Question: So, I have a layout where I have a repeating transparent shadow element set to the background of my parent container element. Set atop this, and supposedly hovering over the topmost edge of this background, is supposed to be an image with a frame and drop shadow.
However, because the image frame continues the parent element, the background image also continues upward. This is visible as the vertical lines above the top edge of the frame's drop shadow. See screenshot below:

This happens regardless if I use a transparent image or CSS3's box-shadow property. Setting negative margins doesn't work to bring it out of the parent element, nor does setting positioning as relative or absolute.
Normally I'd try to "fake" the transparency effect by setting a solid image at the top edge of the image frame, but there's a repeating stucco pattern set as the body background, which means there'd be a visible, unnatural-looking edge. (Insert cursing re: repeating patterns here.)
Many thanks!
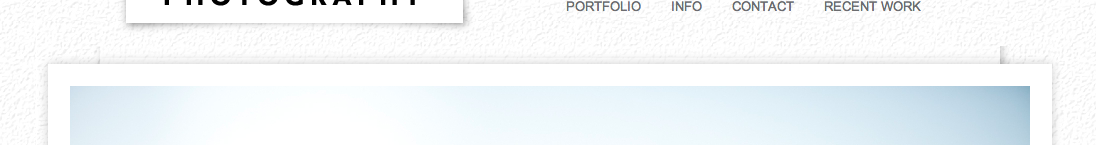
Answer: I figured it out.
I was modifying the WordPress TwentyEleven theme, which has #primary and #secondary divs as floats atop the main content div. In order to make the background extend all the way to the bottom of the content div (I.e., past the two floats), I had 'overflow:' set to 'auto'.
Since I don't need to float anything (It's one column with no sidebar now), I removed both floats and removed the overflow declaration I had. Tah-dah, totally works now.
If someone else finds him/herself in this issue, have a look at my <URL>, which I used to figure it out. Thanks to Paker for the suggestion.